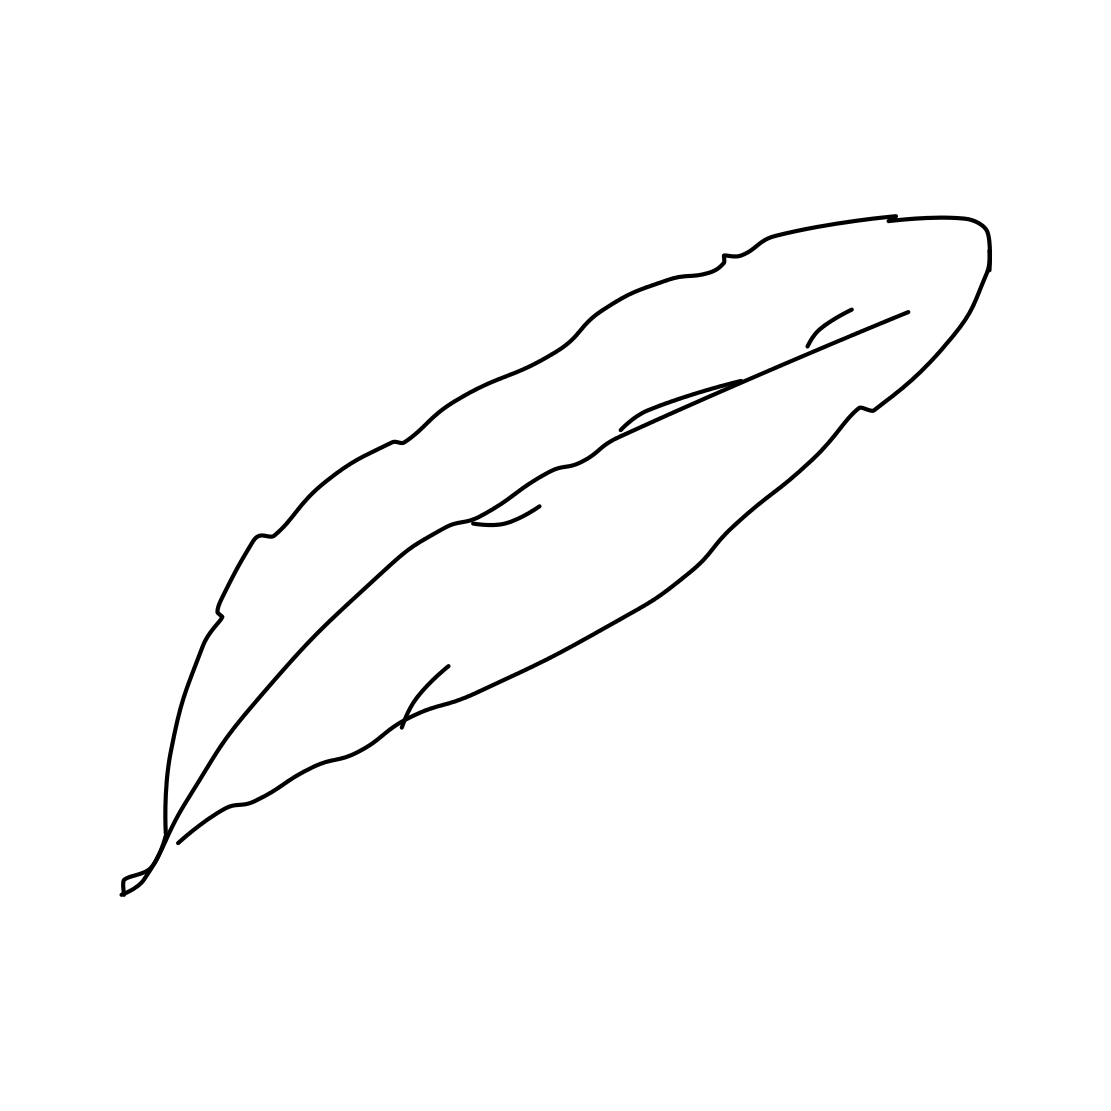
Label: feather